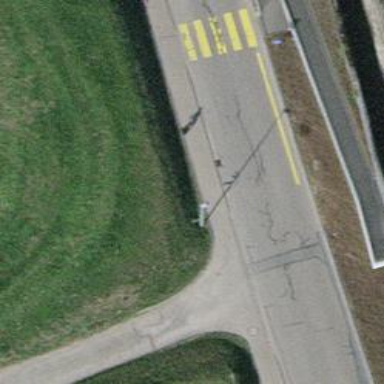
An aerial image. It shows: Guidepost providing information.